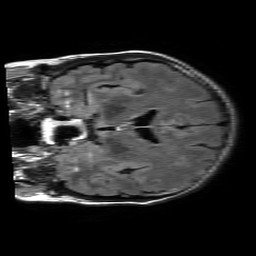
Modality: FLAIR
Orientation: coronal
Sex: female
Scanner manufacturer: philips
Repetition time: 11 s
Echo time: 0.125 s